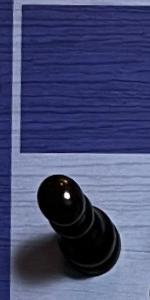
Label: Pawn_Black